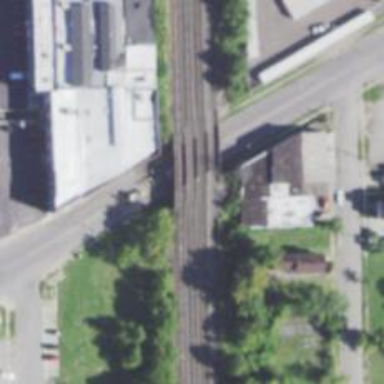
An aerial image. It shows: Bridge over railway tracks with embankment.